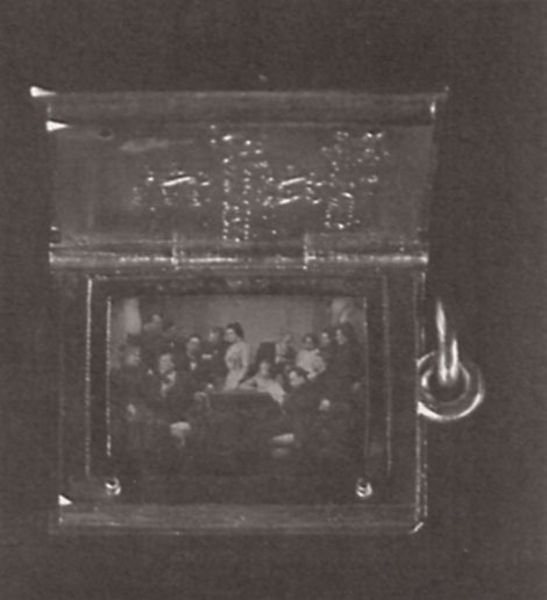
Titel: Porträt von Anton P. Cechov, Moskau
Künstler: D. Asikritov
Institution: unbekannt
Schlagwörter: dunkel, gruppe, mann, weiß, frauen, menschen, frau, grau, hintergrund, köpfe, licht, männer, schwarz, blick, schloss, gesellschaft, leute, versammlung, rahmen, bild, familie, personen, henkel, bilderrahmen, düster, kette, rand, figuren, runde, finster, glanz, metall, platte, ring, unscharf, foto, fotografie, photographie, griff, eisen, deckel, buch, schwarz weiß, zeitung, kasten, photo, karte, negativ, anhänger, klappe, abzug, erinnerung, objekt, hänkel, blaß, fassung, durchbrochen, damilie, schrauben, verschluss, kessel, daguerrotypie, dia, öse, tonwert, rung, schraube, positiv, aparatur, apparatur, dagas, frauf, graustufe, mininatur, monitor, ritzzeichen, tischrunde